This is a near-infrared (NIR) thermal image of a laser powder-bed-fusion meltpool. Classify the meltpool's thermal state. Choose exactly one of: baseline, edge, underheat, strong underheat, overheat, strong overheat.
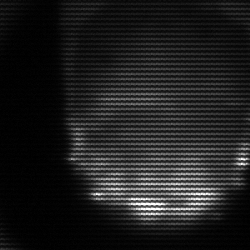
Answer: edge